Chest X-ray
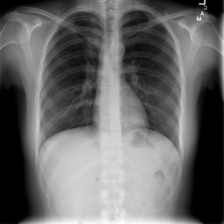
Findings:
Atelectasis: negative
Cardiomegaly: negative
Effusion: negative
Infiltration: positive
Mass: negative
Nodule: negative
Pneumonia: negative
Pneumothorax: negative
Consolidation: negative
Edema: negative
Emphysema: negative
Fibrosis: negative
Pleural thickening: negative
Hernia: negative